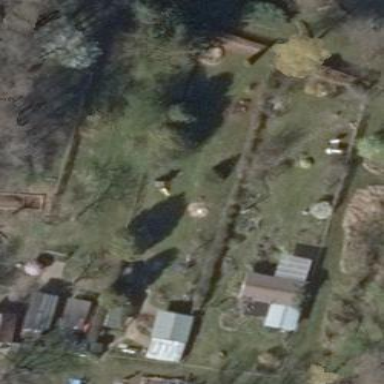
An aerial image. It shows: Allotments area.